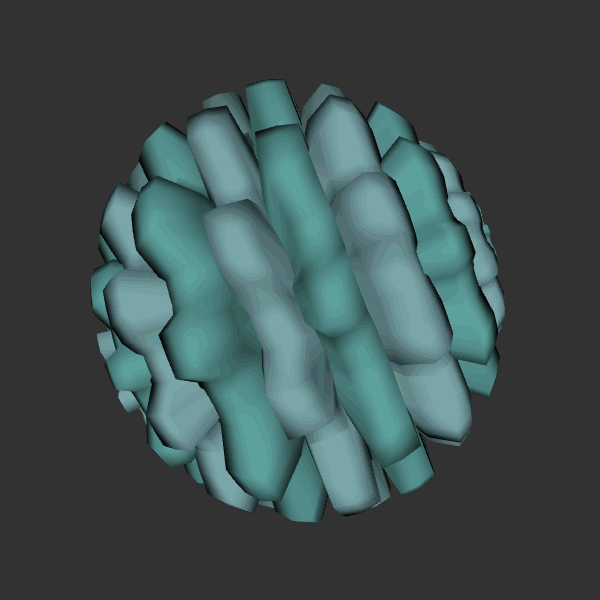
Background: dark